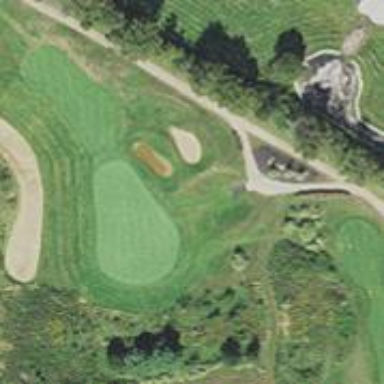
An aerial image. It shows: Golf hole.